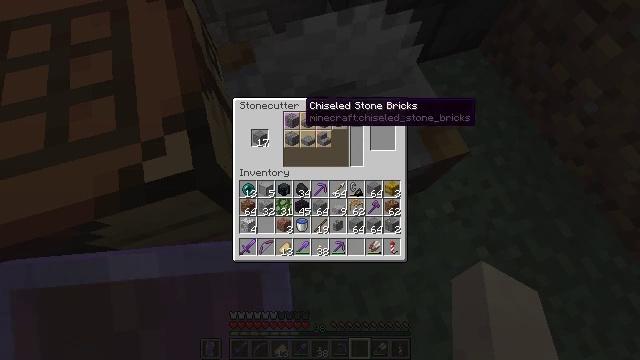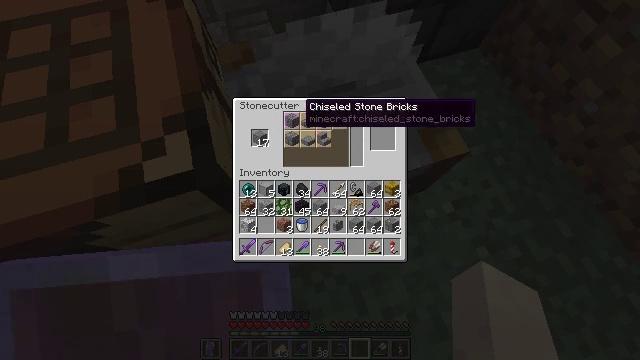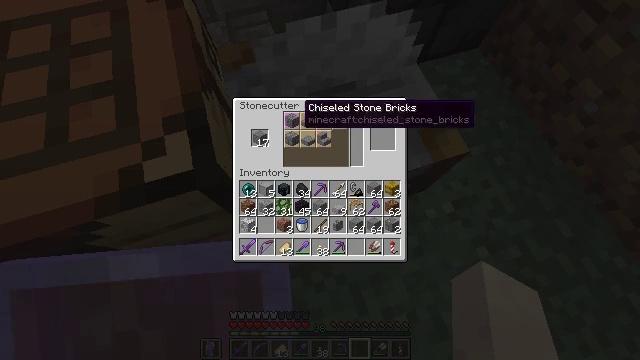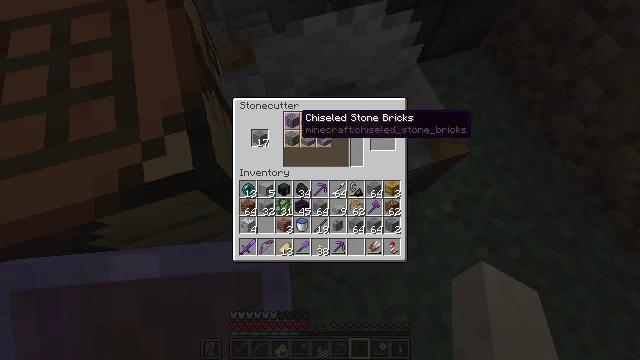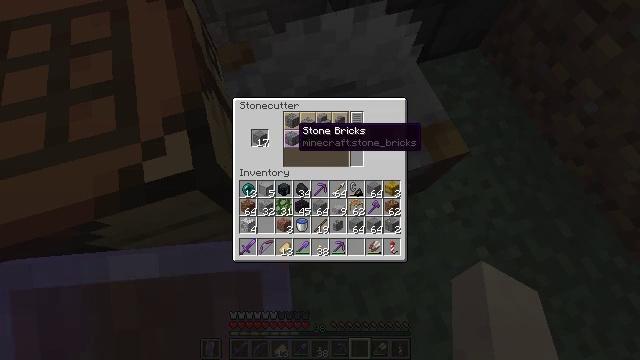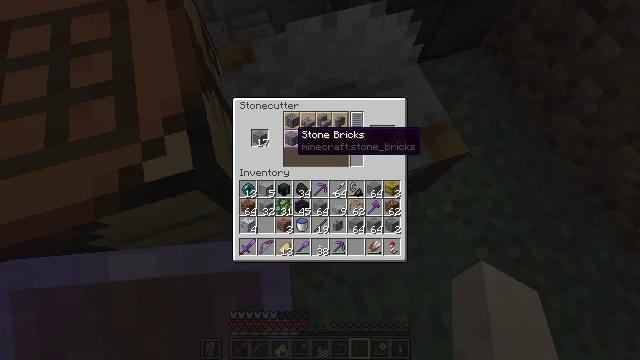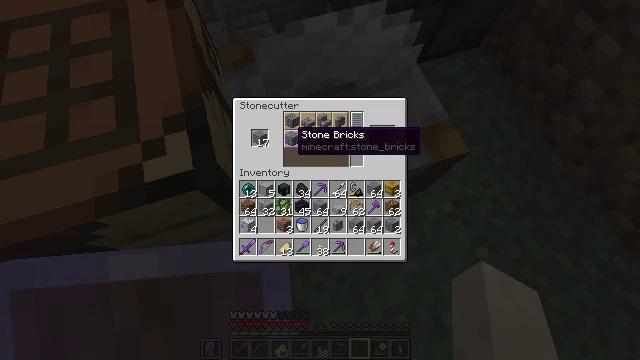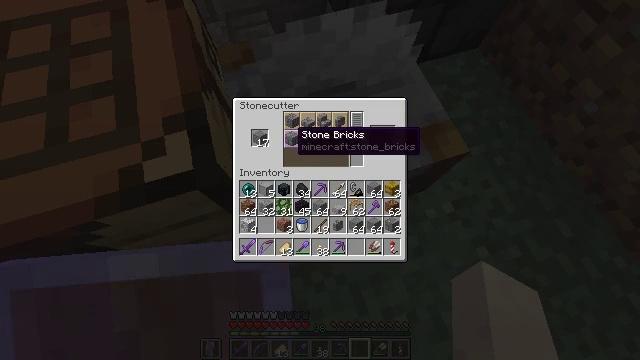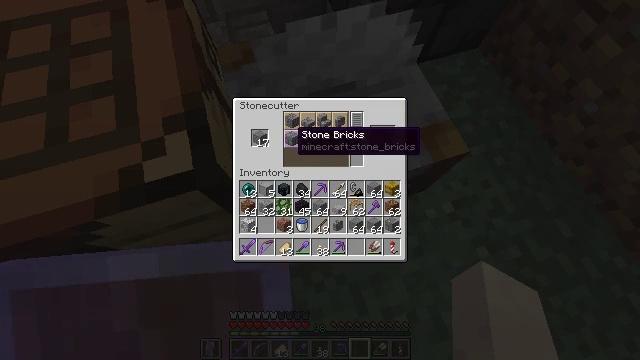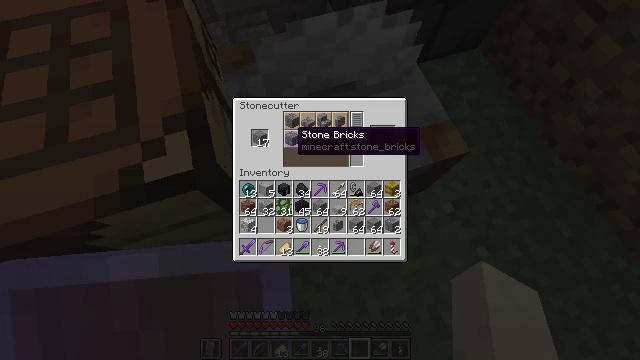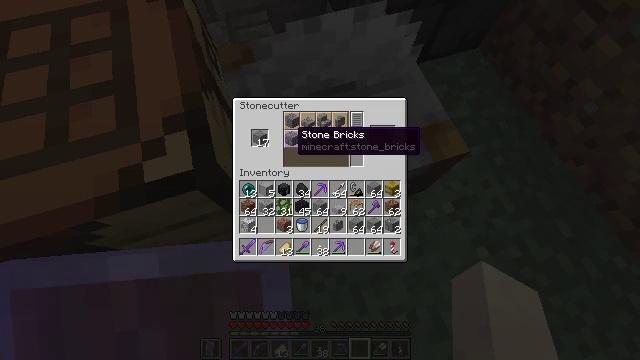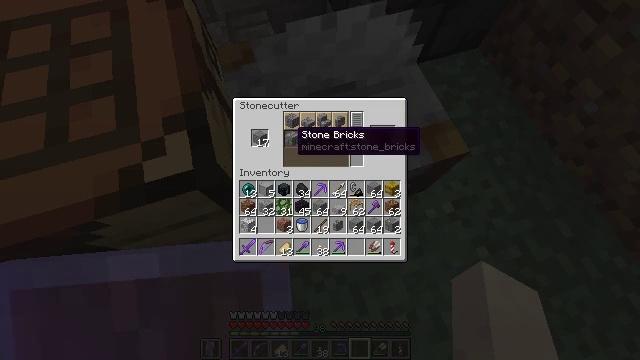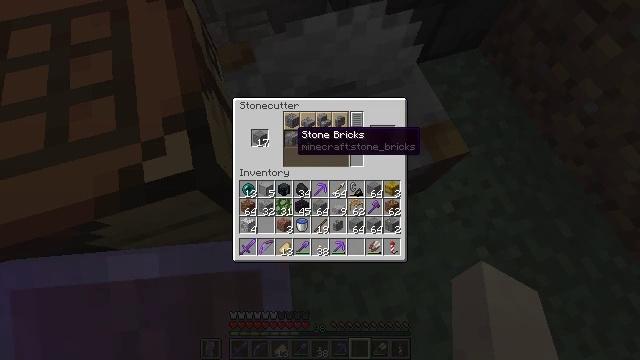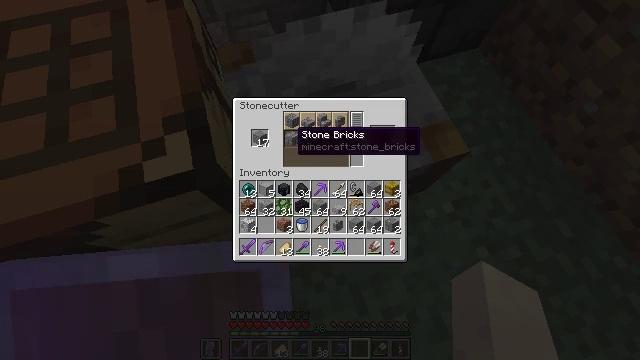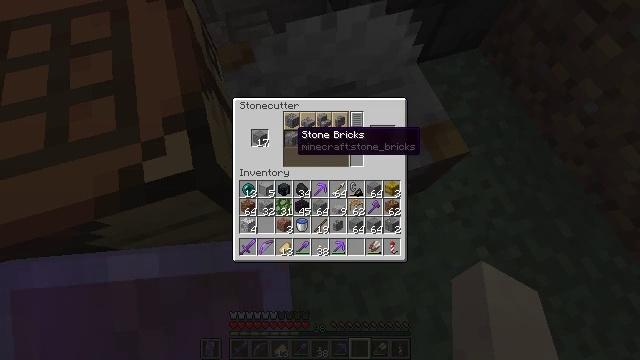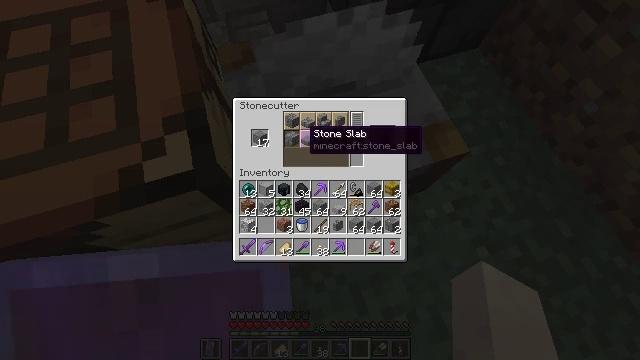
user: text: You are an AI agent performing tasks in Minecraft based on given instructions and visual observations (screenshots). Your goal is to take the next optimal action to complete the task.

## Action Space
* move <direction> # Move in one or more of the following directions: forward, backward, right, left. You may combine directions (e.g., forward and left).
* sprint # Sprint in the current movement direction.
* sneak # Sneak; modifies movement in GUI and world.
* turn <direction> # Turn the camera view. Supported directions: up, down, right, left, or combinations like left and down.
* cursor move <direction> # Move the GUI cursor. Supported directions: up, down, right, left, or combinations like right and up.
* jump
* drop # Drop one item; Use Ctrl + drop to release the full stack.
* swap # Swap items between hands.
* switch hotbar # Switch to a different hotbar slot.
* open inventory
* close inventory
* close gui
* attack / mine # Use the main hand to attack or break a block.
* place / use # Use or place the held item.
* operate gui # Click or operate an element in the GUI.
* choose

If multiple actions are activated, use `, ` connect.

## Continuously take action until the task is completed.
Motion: motion action
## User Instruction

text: Use stone to craft stone bricks.
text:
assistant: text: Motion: no_op
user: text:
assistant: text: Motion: no_op
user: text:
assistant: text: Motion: turn down
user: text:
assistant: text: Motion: turn down
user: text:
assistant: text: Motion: no_op
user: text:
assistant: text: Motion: no_op
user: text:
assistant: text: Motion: no_op
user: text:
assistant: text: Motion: no_op
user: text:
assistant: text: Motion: no_op
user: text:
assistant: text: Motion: no_op
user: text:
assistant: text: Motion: attack / mine
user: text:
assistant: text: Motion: attack / mine
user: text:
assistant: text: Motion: attack / mine
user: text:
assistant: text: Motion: no_op
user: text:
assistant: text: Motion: turn right
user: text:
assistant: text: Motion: turn right
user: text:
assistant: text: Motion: turn right
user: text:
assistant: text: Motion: turn right
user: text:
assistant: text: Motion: no_op
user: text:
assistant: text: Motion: no_op
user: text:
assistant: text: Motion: no_op
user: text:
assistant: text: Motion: no_op
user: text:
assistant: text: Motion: no_op
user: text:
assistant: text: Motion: no_op
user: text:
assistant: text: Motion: no_op
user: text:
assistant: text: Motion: no_op
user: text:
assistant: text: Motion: no_op
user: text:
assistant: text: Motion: attack / mine
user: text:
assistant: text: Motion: attack / mine
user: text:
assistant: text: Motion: attack / mine